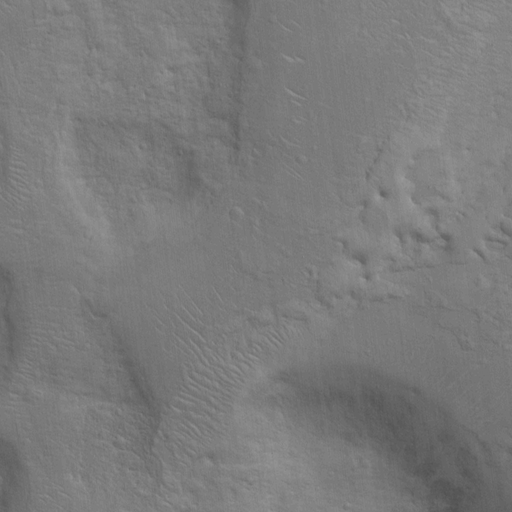
Objects detected: cone, cone, cone, cone, cone